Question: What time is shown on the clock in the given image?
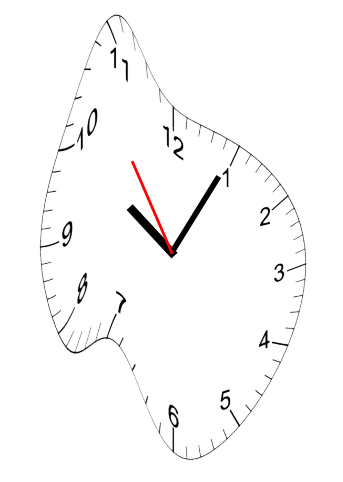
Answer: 10:04:54